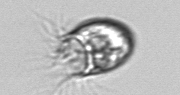
Label: Balanion